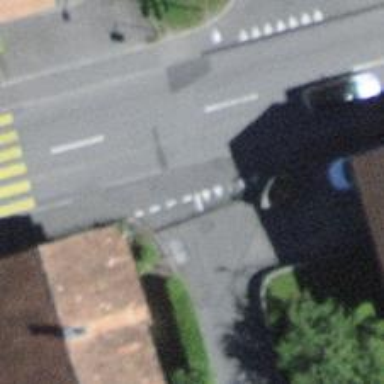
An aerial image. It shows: Road with "give way" sign.